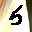
Label: 5